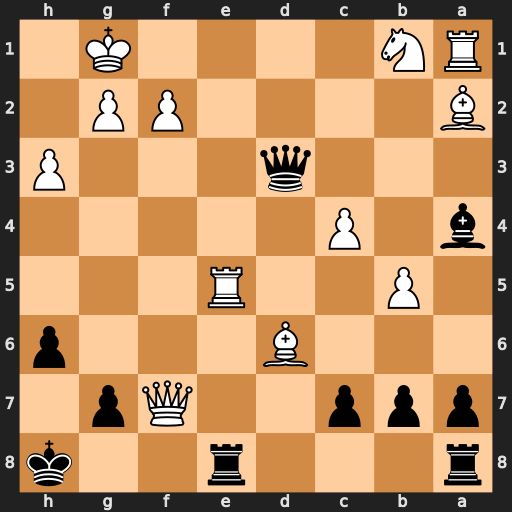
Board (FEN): r3r2k/ppp2Qp1/3B3p/1P2R3/b1P5/3q3P/B4PP1/RN4K1
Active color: b
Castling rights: -
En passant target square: -
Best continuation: Qd1+ Kh2 Qxd6